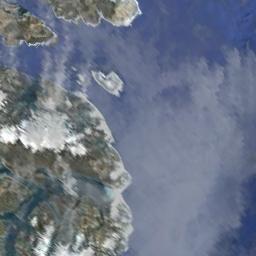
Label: cloud